Interaction volume radius: 10 \u00c5
Interaction volume height: 25 \u00c5
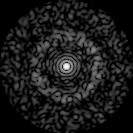
Disorder parameter: 0.846